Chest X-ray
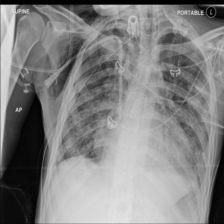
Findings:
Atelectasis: negative
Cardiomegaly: negative
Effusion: negative
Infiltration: negative
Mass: negative
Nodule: negative
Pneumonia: positive
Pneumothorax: positive
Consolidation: negative
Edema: negative
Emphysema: positive
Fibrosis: negative
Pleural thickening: negative
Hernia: negative